Question: I have used GeoXml3 parser to parse KML file on google maps where i have markers and a predefined route between the markers which appears in grey colour. Now my requirement is to draw a polyline when i click on the markers on the route which is already defined from KML File. Can this be achieved?. Please take a look on the code that i have tried. I downloaded the kml file from <URL> link which has a sample kml to be downloaded which has predefined routes between markers. The code below helps me load a kml file. But how do i draw a polyline route on a existing route that i get from a kml file?
'''
<!DOCTYPE html>
<html>
<head>
<meta name="viewport" content="initial-scale=1.0, user-scalable=no" />
<meta http-equiv="content-type" content="text/html; charset=UTF-8"/>
<title>Draw routes over kml layer</title>
<link href="/maps/documentation/javascript/examples/default.css" rel="stylesheet" type="text/css" />
<script type="text/javascript" src="http://maps.google.com/maps/api/js?sensor=false"></script>
<script type="text/javascript" src="http://geoxml3.googlecode.com/svn/branches/polys/geoxml3.js"></script>
<style type="text/css">
html { height: 100% }
body { height: 100%; margin: 0; padding: 0 }
#map_canvas { height: 100% }
</style>
<script type="text/javascript">
function initialize()
{
var chicago = new google.maps.LatLng(75.602836700999987,32.261890444473394);
var myOptions = {
zoom: 2,
center: chicago,
mapTypeId: google.maps.MapTypeId.ROADMAP }
var map = new google.maps.Map(document.getElementById("map_canvas"), myOptions);
//var transitLayer = new google.maps.TransitLayer();
//transitLayer.setMap(map);
var geoXml = new geoXML3.parser({map: map, singleInfoWindow: true});
geoXml.parse('flights.kml');
}
</script>
</head>
<body onload="initialize()">
<div id="map_canvas"></div>
</body>
</html>
'''
I require to draw route over the route as displayed in the image.
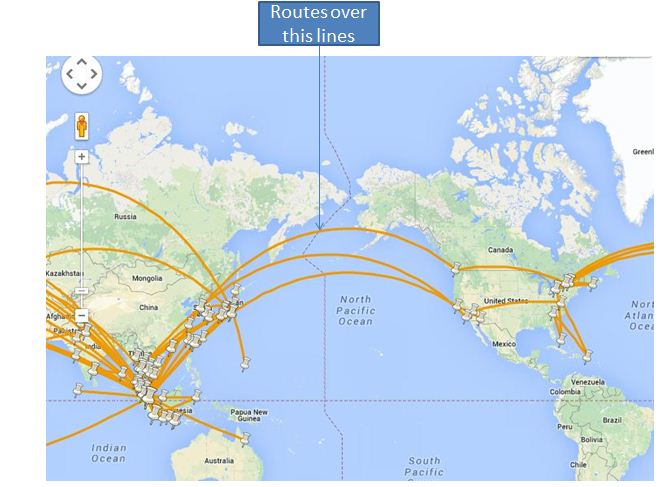
Answer: -
<URL>
- -
- -
1. for the first marker, find all the lines that terminate at that marker and display them (hiding all the others)
2. for the second marker, find the line (if any) that terminates at both markers, display it, hiding all others, clear the state so you can start again.
<URL>